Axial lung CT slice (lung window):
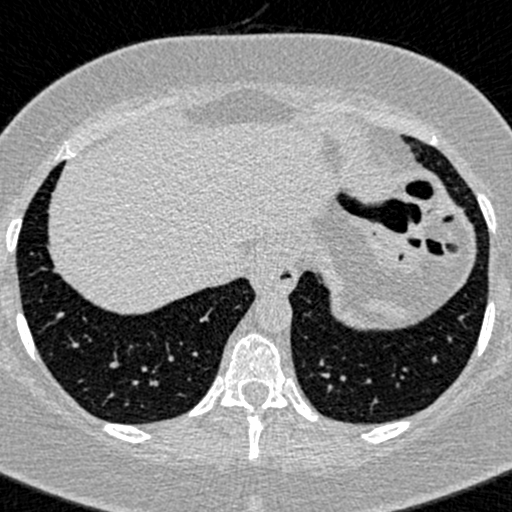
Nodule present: no